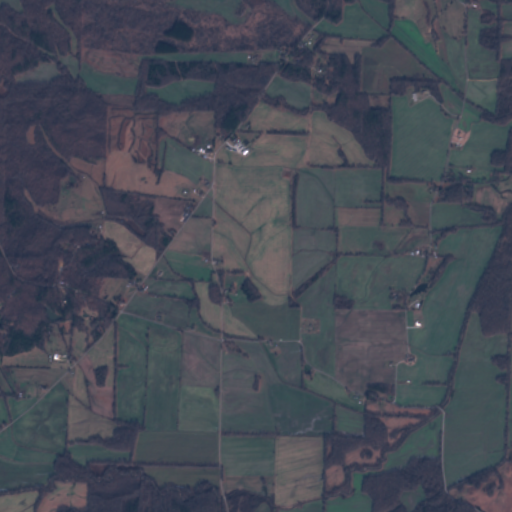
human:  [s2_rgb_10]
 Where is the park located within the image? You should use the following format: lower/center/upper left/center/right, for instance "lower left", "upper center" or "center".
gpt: The park is located in the center of the image.
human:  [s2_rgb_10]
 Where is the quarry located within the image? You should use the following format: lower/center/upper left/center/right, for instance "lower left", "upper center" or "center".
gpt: There is no quarry in the image.